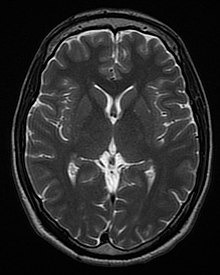
Label: notumor